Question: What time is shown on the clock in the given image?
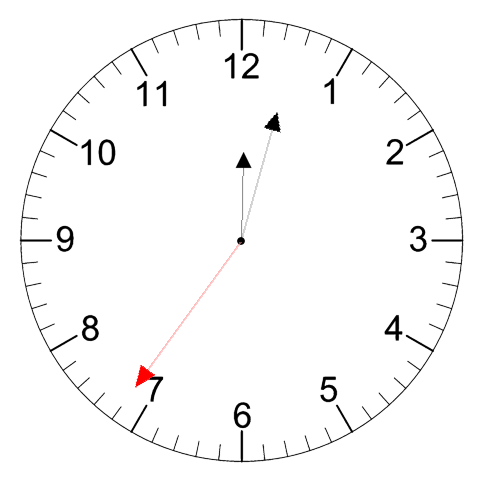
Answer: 12:02:36